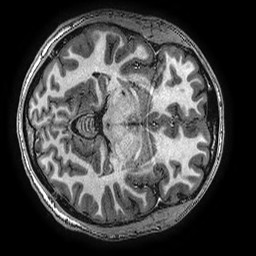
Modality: T1w
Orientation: axial
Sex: male
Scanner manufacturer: ge
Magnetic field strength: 3 T
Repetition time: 0.00766 s
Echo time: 0.003476 s